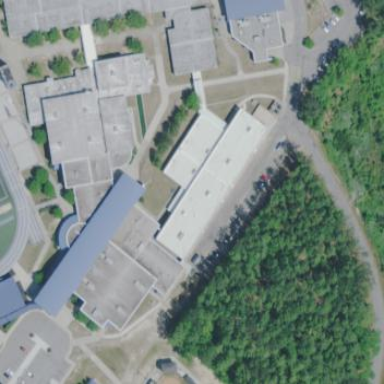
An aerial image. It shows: School building.